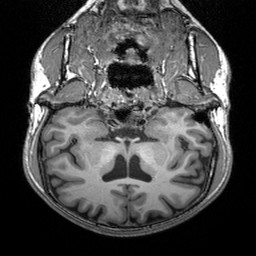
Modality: T1w
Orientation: sagittal